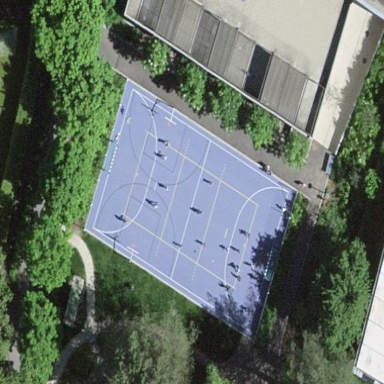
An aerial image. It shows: Asphalt pitch designated for leisure land activities.